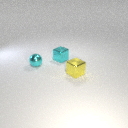
small cyan metal cube to the right of small cyan metal sphere